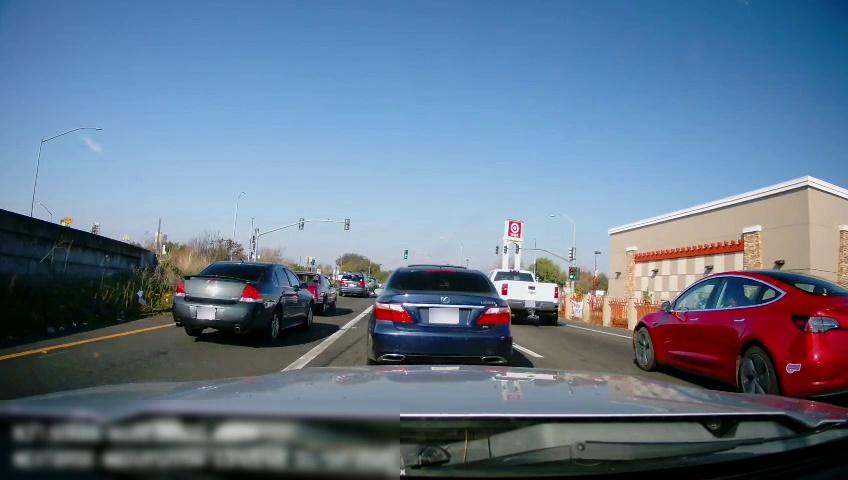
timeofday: Day
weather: Sunny
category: Drivable Space
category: Vehicles | Truck
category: Vehicles | Car
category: Vehicles | Car
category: Vehicles | SUV
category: Vehicles | Car
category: Vehicles | Car
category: Vehicles | Car
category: Lanes | Alternate Lane
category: Lanes | Alternate Lane
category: Lanes | Current Lane
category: Lanes | Current Lane
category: Traffic | Lights
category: Traffic | Lights
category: Traffic | Lights
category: Traffic | Lights
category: Traffic | Lights
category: Traffic | Lights
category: Traffic | Lights
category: Traffic | Lights
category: Traffic | Lights